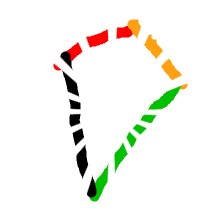
Shape: kite